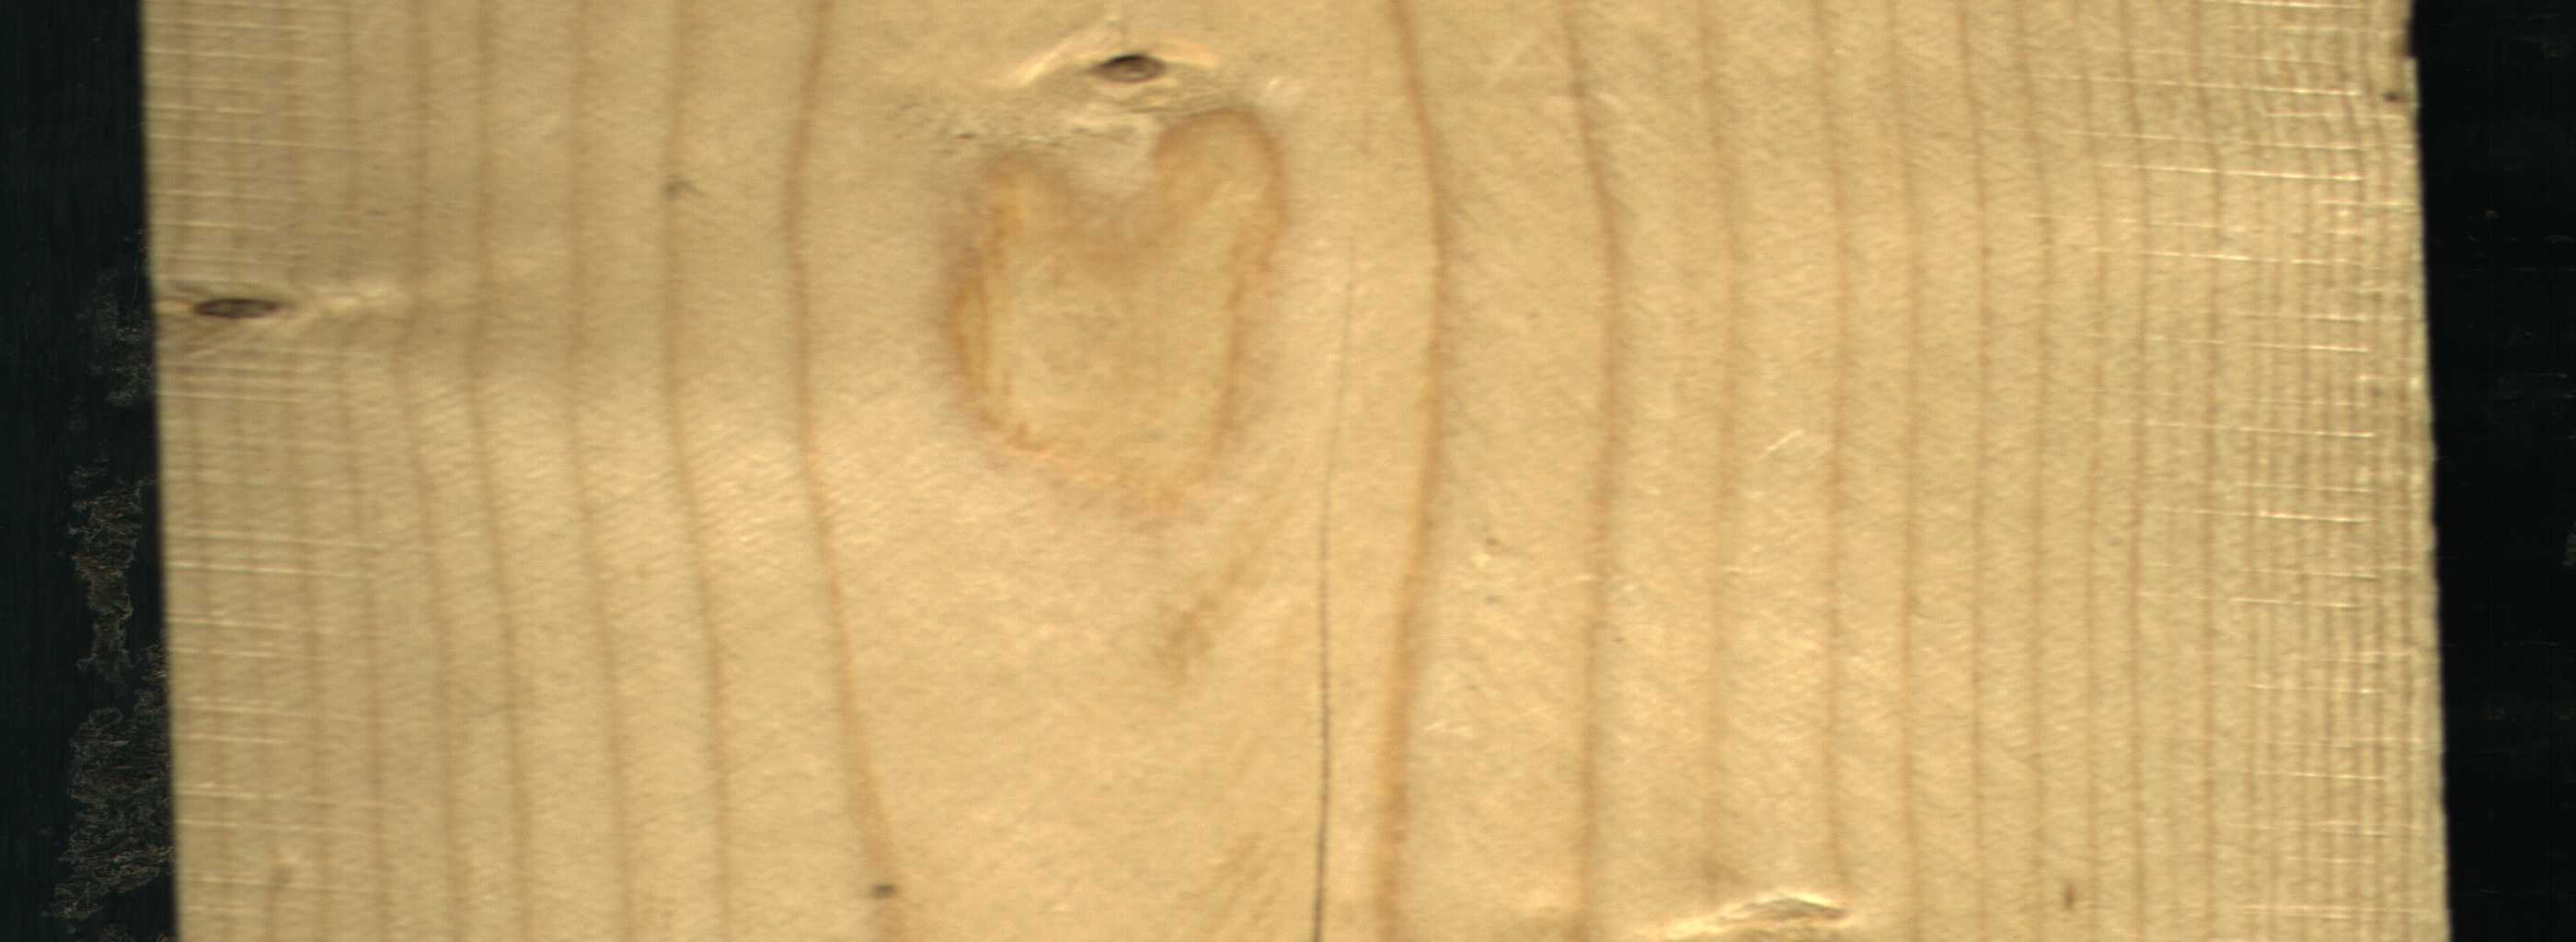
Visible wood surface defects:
Crack
Live_Knot
Live_Knot